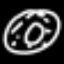
Label: donut